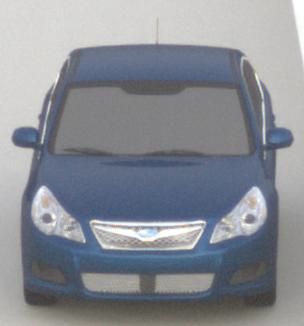
Make: Subaru
Model: Legacy 2.0R
Detailed model: Legacy (IV) Limousine
Model produced from: 2007/09
Model produced until: 2008/10
Doors: 4
Color: blue
Road condition: dry road
Daytime: sunrise or sunset
Contrast: low contrast